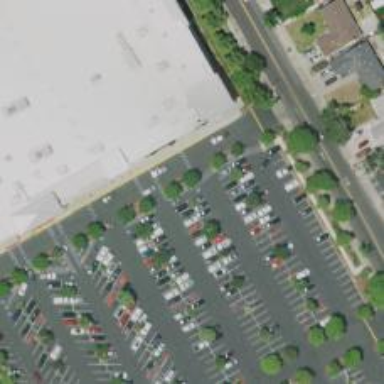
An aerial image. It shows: Parking space is available.